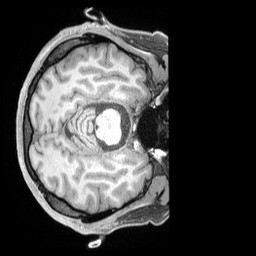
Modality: T1w
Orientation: axial
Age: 40
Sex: female
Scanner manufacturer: siemens
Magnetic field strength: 3 T
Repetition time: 2 s
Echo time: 0.00211 s